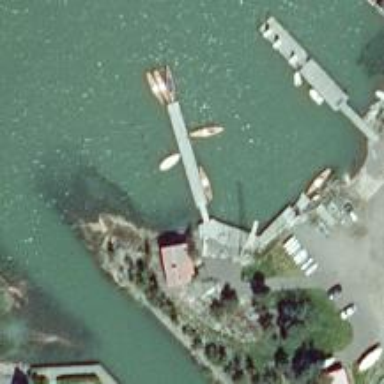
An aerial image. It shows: Man-made pier.